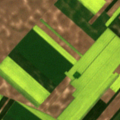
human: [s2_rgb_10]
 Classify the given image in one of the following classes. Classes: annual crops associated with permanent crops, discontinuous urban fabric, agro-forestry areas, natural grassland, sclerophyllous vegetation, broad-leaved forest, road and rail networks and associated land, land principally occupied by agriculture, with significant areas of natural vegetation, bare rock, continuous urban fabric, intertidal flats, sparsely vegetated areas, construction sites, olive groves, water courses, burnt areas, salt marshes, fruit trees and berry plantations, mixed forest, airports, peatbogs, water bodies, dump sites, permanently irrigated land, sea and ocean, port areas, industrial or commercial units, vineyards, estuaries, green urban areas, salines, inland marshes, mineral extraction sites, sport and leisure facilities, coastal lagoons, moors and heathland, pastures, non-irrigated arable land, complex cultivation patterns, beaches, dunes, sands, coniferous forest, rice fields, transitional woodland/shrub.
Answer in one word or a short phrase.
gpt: non-irrigated arable land